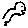
Label: bird